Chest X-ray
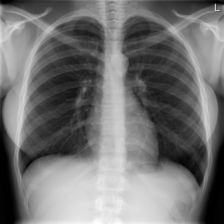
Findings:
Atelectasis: negative
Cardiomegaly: negative
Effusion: negative
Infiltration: negative
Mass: negative
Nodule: negative
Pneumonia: negative
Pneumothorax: negative
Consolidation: negative
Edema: negative
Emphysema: negative
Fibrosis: negative
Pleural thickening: negative
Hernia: negative